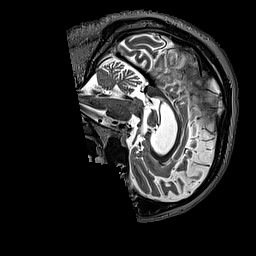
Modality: T2w
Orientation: sagittal
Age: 55
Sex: male
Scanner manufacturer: siemens
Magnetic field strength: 3 T
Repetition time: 3.2 s
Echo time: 0.567 s